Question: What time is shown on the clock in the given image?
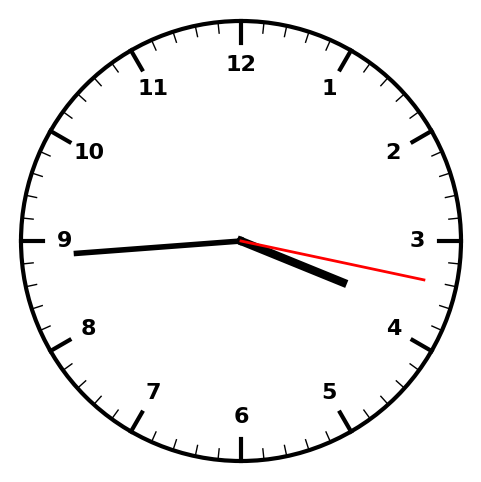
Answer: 03:44:17